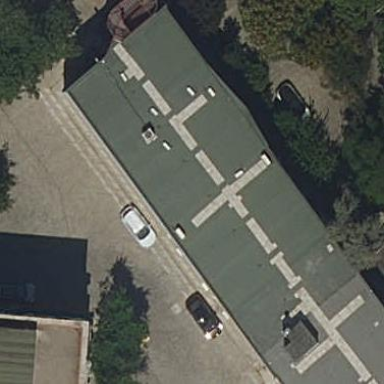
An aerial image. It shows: Office building.